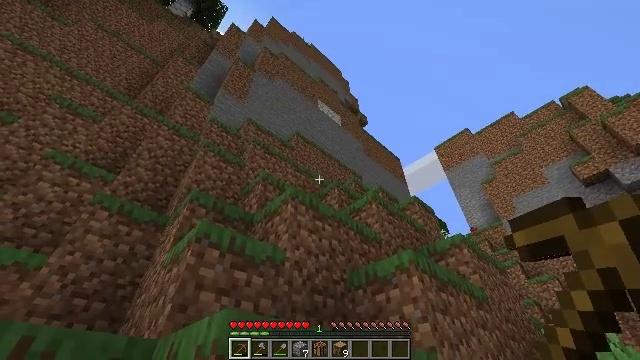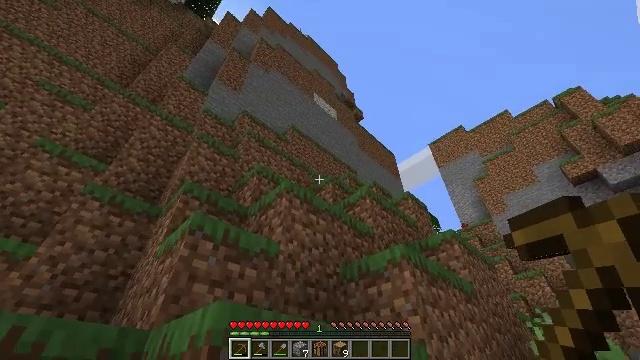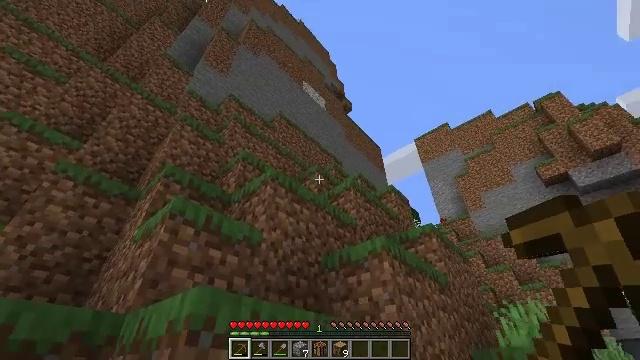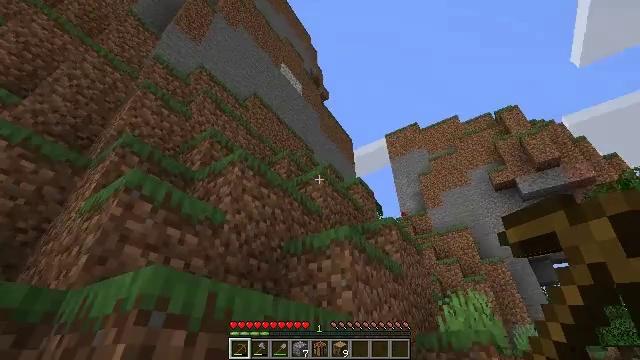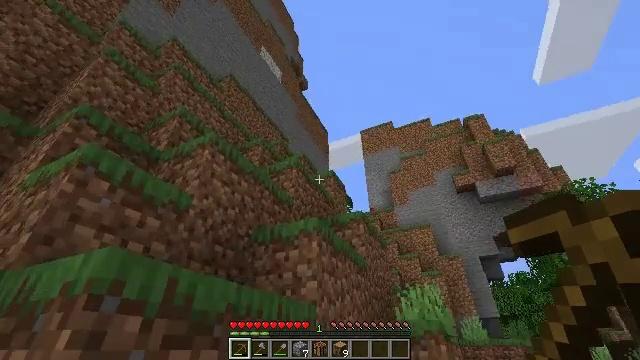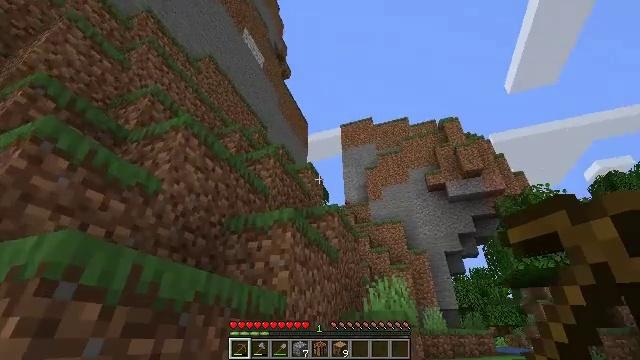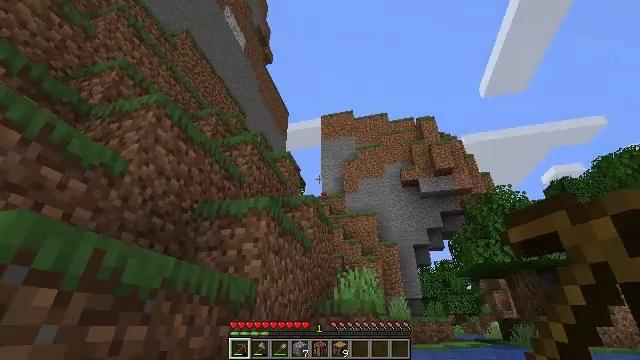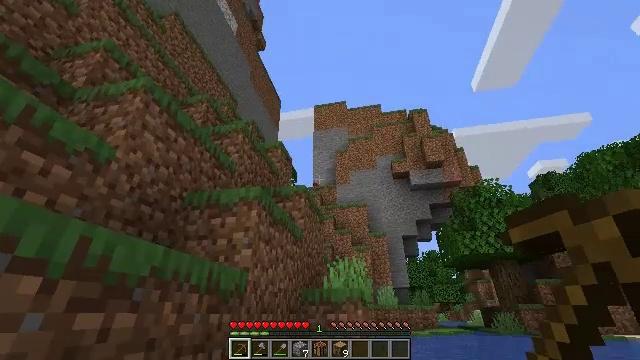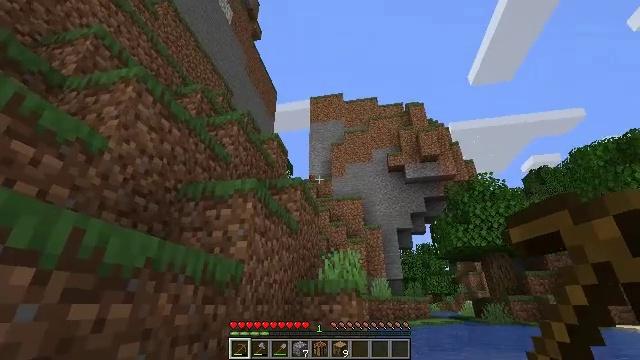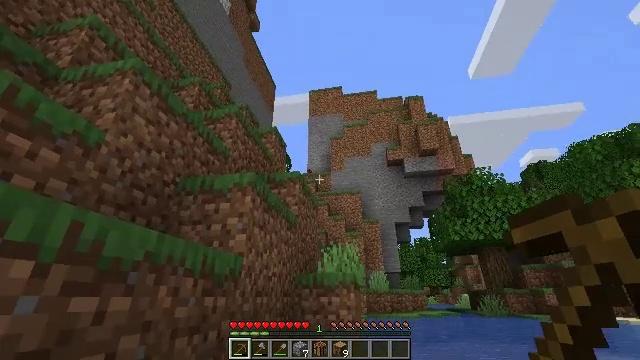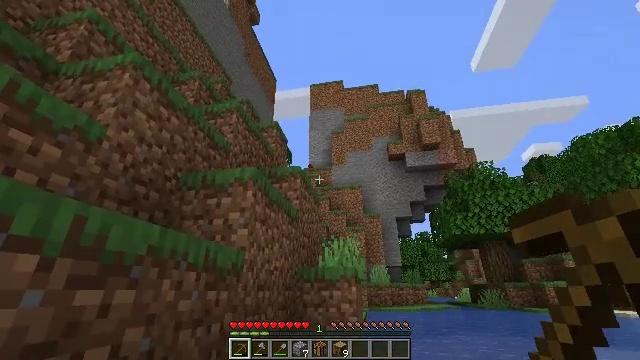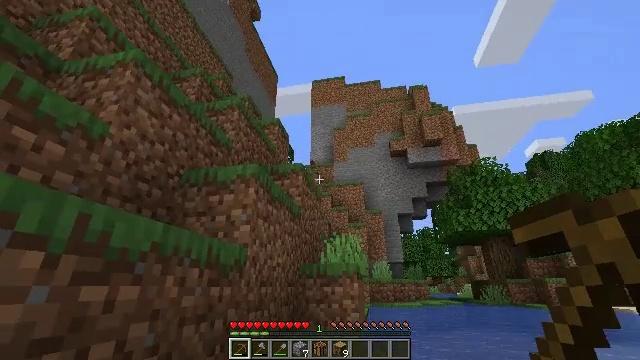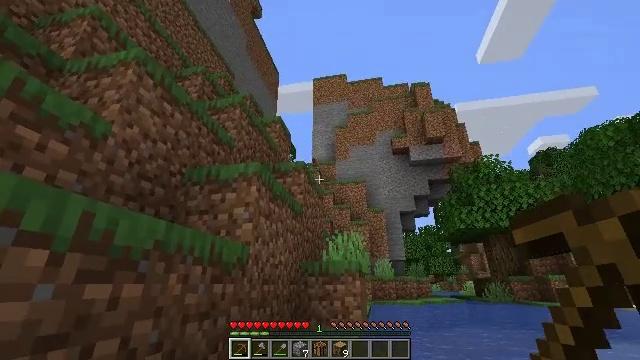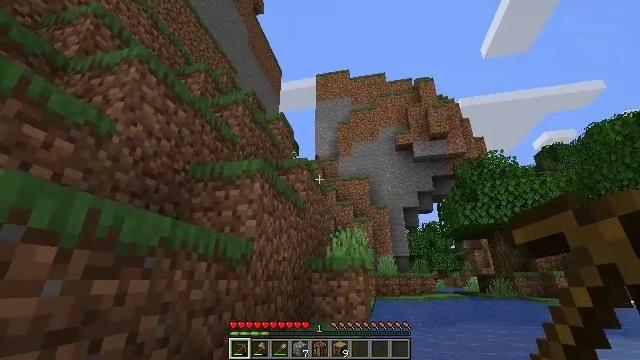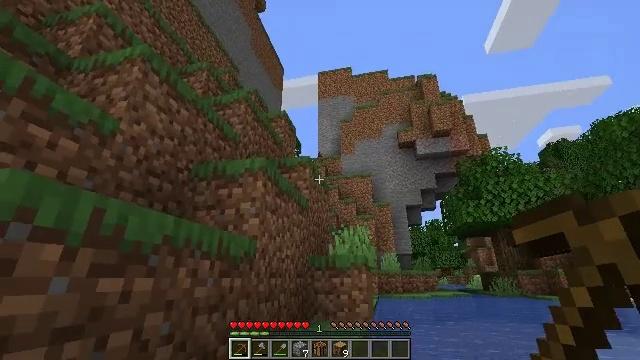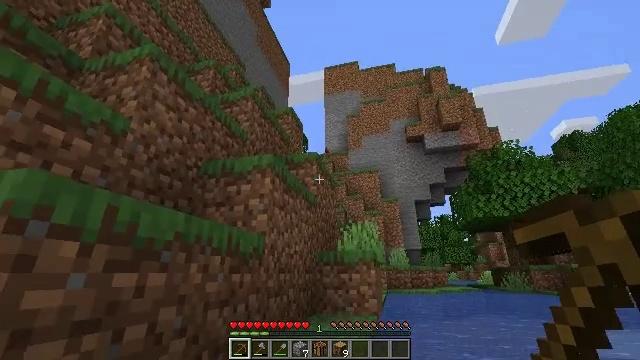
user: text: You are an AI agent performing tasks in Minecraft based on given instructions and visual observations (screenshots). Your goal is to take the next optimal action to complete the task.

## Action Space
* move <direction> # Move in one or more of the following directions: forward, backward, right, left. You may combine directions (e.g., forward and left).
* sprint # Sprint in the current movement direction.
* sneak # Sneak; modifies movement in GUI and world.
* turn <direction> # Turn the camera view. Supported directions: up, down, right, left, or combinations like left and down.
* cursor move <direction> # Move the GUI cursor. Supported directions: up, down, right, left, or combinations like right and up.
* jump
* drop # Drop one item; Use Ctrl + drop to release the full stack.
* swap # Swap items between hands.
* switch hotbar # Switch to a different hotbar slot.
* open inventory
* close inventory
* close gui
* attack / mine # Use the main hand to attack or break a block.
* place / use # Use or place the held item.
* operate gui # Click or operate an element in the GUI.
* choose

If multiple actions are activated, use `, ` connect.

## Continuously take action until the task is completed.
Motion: motion action
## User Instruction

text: Collect some oak leaves.
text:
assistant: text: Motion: turn right and down
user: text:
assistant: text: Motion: turn right and down
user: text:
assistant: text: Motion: turn right and down
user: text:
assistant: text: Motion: turn right and down
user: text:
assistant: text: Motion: turn right and down
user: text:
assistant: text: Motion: turn right and down
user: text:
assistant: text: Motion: turn right and down
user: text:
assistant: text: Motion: turn right and down
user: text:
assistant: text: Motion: turn down
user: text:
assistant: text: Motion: turn down
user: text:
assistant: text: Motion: no_op
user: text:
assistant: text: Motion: no_op
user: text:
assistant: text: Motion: no_op
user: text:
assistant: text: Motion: no_op
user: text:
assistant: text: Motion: turn left
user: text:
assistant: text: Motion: turn left
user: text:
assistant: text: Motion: turn left and down
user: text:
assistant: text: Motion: move forward, turn left
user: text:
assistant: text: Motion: move forward, turn left
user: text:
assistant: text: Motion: move forward, turn left
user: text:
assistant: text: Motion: move forward, turn left and down
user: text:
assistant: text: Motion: move forward, turn down
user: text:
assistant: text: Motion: move forward, turn left
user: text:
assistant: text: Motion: move forward
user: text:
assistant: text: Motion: move forward
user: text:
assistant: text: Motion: move forward, jump
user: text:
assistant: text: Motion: move forward, jump
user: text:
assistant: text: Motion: move forward, jump
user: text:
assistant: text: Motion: move forward, jump
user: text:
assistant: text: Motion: move forward, jump